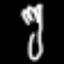
Label: fork